Question: I was able to create a game with assembly language and using the star, which ends like a snake game when it hits the wall, but I want to add another thing to it and that the game ends when the star hits itself. And I have a problem solving part, I wanted you to help.
'''
gotoxy macro x,y
mov dl,x
mov dh,y
mov bh,0
mov ah,2
int 10h
endm
printchar macro n
mov dl,n
mov ah,2
int 21h
endm
printstring macro n
lea dx,n
mov ah,9
int 21h
endm
.model small
.stack 64
.data
x db 40
y db 12
deltax db 0
deltay db -1
msg1 DB "GAME OVER !!!$"
.code
main:
mov ax,@data
mov ds,ax
gotoxy x,y
printchar '*'
mov ah,7
int 21h
l1:
gotoxy x,y
mov al,x
add al,deltax
mov x,al
mov al,y
add al,deltay
mov y,al
gotoxy x,y
printchar '*'
mov ah,0bh
int 21h
cmp al,0
je l2
mov ah,0
int 16h
cmp al,'w'
je L_W
cmp al,'s'
je L_S
cmp al,'a'
je L_A
cmp al,'d'
je l_D
jmp l2
L_W:
mov deltax,0
mov deltay,-1
jmp L2
L_S:
mov deltax,0
mov deltay,1
jmp L2
L_A:
mov deltax,-1
mov deltay,0
jmp L2
L_D:
mov deltax,1
mov deltay,0
L2:
cmp y,0
je LEND
cmp y,23
je LEND
cmp x,0
je LEND
cmp x,79
je LEND
jmp l1
LEND:
gotoxy 35,12
printstring msg1
mov ah,7
int 21h
mov ah,4ch
int 21h
end main
'''

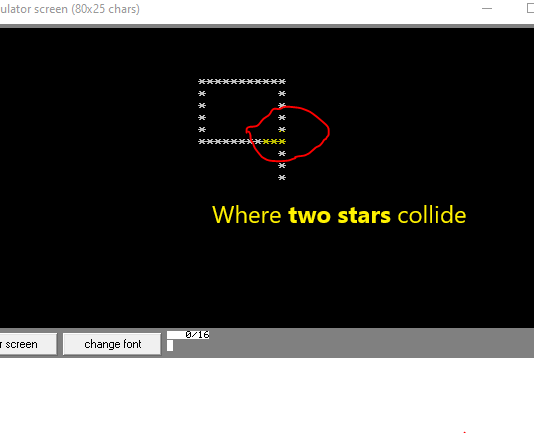
Answer: > '''
printchar macro n
mov dl,n
mov ah,2
int 21h
endm
'''
Your macro uses the DOS.PrintChar function 02h. For the purpose of your snake game, it's not useful and could sometimes be harmful that this DOS function also emits a carriage return / linefeed. You should use the BIOS.WriteCharacter function 0Ah instead.
'''
printchar macro n
mov cx, 1
mov bh, 0
mov al, n
mov ah, 0Ah ; BIOS.WriteCharacter
int 10h
endm
'''
## Colliding with a star
To detect a collision all it takes is reading from the video memory using BIOS.ReadCharacterAndAttribute function 08h. You do this right between going to the next position () and displaying another star ().
'''
gotoxy x,y
mov bh, 0
mov ah, 08h ; BIOS.ReadCharacterAndAttribute
int 10h ; -> AX
cmp ax, 0720h ; Is this position unoccupied? (0720h means a WhiteOnBlack space character)
jne LEND ; No
printchar '*'
'''
## Crashing into the border
If you would draw the rectangle (0,0) - (79,23), you would not have to verify exceeding the coordinates at label because the above collision detection would also take care of that.
Next is a quick solution to draw a white rectangle:
'''
mov dx, 174Fh ; (79,23)
xor cx, cx ; (0,0)
mov bh, 77h ; WhiteOnWhite
mov ax, 0600h ; BIOS.ClearWindow
int 10h
mov dx, 164Eh ; (78,22)
mov cx, 0101h ; (1,1)
mov bh, 07h ; WhiteOnBlack
mov ax, 0600h ; BIOS.ClearWindow
int 10h
'''
## One final tip
Be consistent about retrieving a key from the user. Your program mixes the DOS function 07h and the Keyboard BIOS function 00h. I would suggest you use the Keyboard BIOS function all the time.
---
[]
Your completed code with corrections and even more improvements.
Please note that I have increased the size for the stack. 64 bytes is a bit small and can easily get you into trouble with certain BIOS and/or DOS system calls.
'''
gotoxy macro x, y
mov dl, x
mov dh, y
mov bh, 0
mov ah, 02h ; BIOS.SetCursor
int 10h
endm
printchar macro n
mov cx, 1
mov bh, 0
mov al, n
mov ah, 0Ah ; BIOS.WriteCharacter
int 10h
endm
printstring macro n
lea dx, n
mov ah, 09h ; DOS.PrintString
int 21h
endm
.model small
.stack 512
.data
x db 40
y db 12
delta dw 0FF00h ; deltax = 0 deltay = -1
msg1 db "GAME OVER !!!$"
.code
main:
mov ax, @data
mov ds, ax
mov dx, 174Fh ; (79,23)
xor cx, cx ; (0,0)
mov bh, 77h ; WhiteOnWhite
mov ax, 0600h ; BIOS.ClearWindow
int 10h
mov dx, 164Eh ; (78,22)
mov cx, 0101h ; (1,1)
mov bh, 07h ; WhiteOnBlack
mov ax, 0600h ; BIOS.ClearWindow
int 10h
gotoxy x, y
printchar '*'
mov ah, 00h ; BIOS.GetKey
int 16h ; -> AX
Again:
mov ax, delta
add x, al
add y, ah
gotoxy x, y
mov bh, 0
mov ah, 08h ; BIOS.ReadCharacterAndAttribute
int 10h ; -> AX
cmp ax, 0720h ; Is this position unoccupied?
jne Done ; No
printchar '*'
mov ah, 01h ; BIOS.TestKey
int 16h ; -> AX ZF
jz Again ; No key available
mov ah, 00h ; BIOS.GetKey
int 16h ; -> AX
mov bx, 0FF00h ; deltax = 0 deltay = -1
cmp al, 'w' ; Up
je SetDelta
mov bx, 0100h ; deltax = 0 deltay = 1
cmp al, 's' ; Down
je SetDelta
mov bx, 00FFh ; deltax = -1 deltay = 0
cmp al, 'a' ; Left
je SetDelta
mov bx, 0001h ; deltax = 1 deltay = 0
cmp al, 'd' ; Right
jne Again
SetDelta:
mov delta, bx
jmp Again
Done:
gotoxy 35, 12
printstring msg1
mov ah, 00h ; BIOS.GetKey
int 16h ; -> AX
mov ax ,4C00h ; DOS.Terminate
int 21h
end main
'''